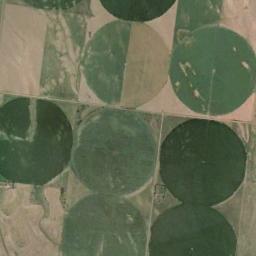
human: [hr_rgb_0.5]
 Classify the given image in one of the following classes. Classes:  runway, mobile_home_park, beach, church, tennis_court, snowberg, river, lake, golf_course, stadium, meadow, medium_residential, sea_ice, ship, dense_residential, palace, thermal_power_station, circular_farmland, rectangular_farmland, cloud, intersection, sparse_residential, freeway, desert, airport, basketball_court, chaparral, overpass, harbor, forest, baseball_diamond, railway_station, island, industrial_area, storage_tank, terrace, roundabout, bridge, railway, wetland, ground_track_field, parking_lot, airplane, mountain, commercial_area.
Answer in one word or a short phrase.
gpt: circular_farmland